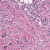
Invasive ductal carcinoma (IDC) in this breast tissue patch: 1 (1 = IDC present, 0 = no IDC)